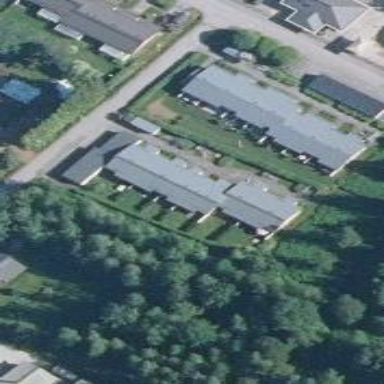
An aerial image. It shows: Terrace building.